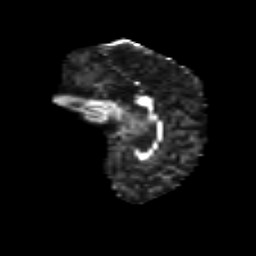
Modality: FA
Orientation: sagittal
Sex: male
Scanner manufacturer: siemens
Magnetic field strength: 3 T
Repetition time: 5 s
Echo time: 0.071 s